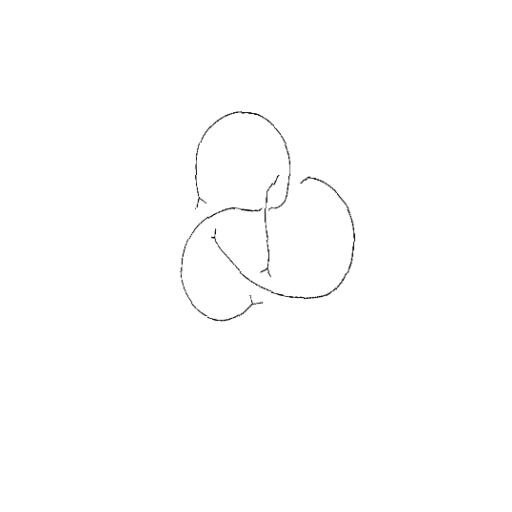
Crossing number: 4